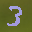
Label: 3